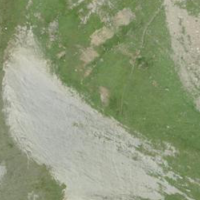
EUNIS habitat code: 31
Species observed at this site:
Montifringilla nivalis